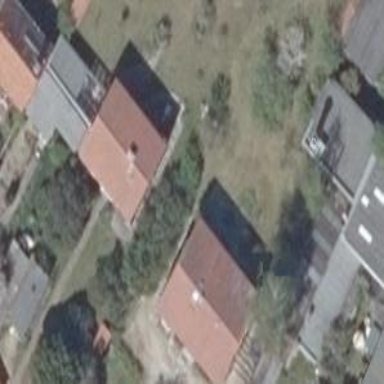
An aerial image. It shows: Residential building with gabled red roof made of roof tiles.